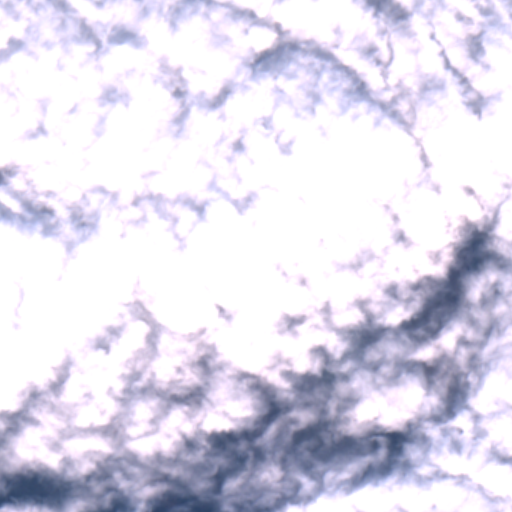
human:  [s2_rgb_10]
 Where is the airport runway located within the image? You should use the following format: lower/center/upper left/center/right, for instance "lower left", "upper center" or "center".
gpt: The airport runway is located in the center left of the image.
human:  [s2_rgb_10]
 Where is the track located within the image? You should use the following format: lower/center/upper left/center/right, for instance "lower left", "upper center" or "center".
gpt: There is no track in the image.